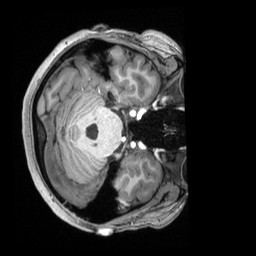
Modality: T1w
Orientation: axial
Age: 28
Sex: female
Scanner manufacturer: siemens
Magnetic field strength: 3 T
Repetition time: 2.4 s
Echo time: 0.00226 s